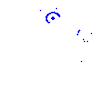
Particle: kaon